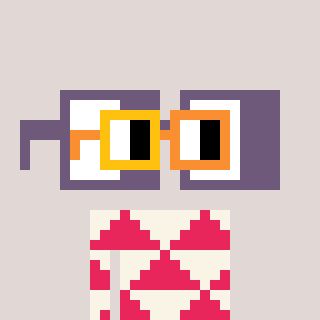
a pixel art character with square yellow and orange glasses, a glasses-shaped head and a redpinkish-colored body on a warm background